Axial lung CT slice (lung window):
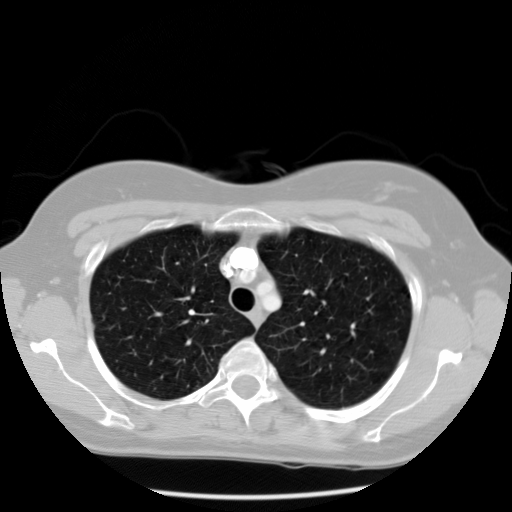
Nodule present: no